Question: I appreciate your help in advance.
I wrote a probability calculator with python. Prob I want to calculate is this: What's the prob of winning when you try 6 times of game that has winning chance of 1%. So this following code is what I wrote.
'''
import random as rand
total = 0
count = 0
p = pSum = 0
k = 6
n = 10000
m = 100
def pick(attemptPerIteration):
global total, count
for _ in range(attemptPerIteration):
temp = rand.randint(1, 100)
if (temp == 1):
count += 1
total += 1
return 0
return 1
for t in range(m):
for u in range(n):
total += pick(k)
p = count / total
print(str(t + 1) + ": " + str(p * 100))
pSum += p
p = 0
print(pSum / m * 100)
'''
In this code, I used randint function to simulate one in 100 chance. The prob I expected is about 5.8% but this program outputs about 6.3%. But if I use randint(1, 1000) % 6 + 1 insted of just randint(1, 6), program tell the prob is 5.8, which I expected.
What's going on in this randint function exactly? Why the old % trick works but randint doesn't?
Mathematical formula to this problem is this:

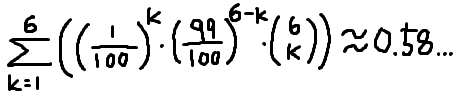
Answer: Looks like you made mistakes with incrementing 'count' and 'total'. I changed your code to compute correct result:
<URL>
'''
import random as rand
total = 0
count = 0
p = pSum = 0
k = 6
n = 10000
m = 100
def pick(attemptPerIteration):
for _ in range(attemptPerIteration):
temp = rand.randint(1, 100)
if (temp == 1):
return 1
return 0
for t in range(m):
for u in range(n):
count += pick(k)
total += 1
p = count / total
print(str(t + 1) + ": " + str(p * 100))
pSum += p
p = 0
print(pSum / m * 100)
'''
Output:
'''
.......
90: 5.822555555555556
91: 5.8221978021978025
92: 5.822608695652174
93: 5.824193548387097
94: 5.822446808510638
95: 5.822631578947368
96: 5.824166666666667
97: 5.825670103092784
98: 5.8254081632653065
99: 5.826969696969697
100: 5.8306
5.825542887205491
'''